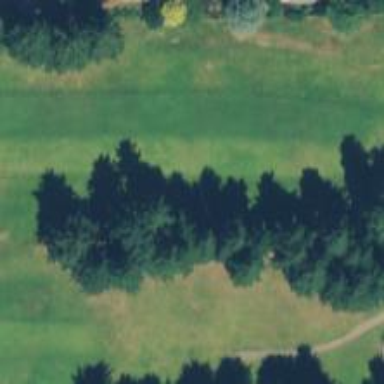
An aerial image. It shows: Golf hole.